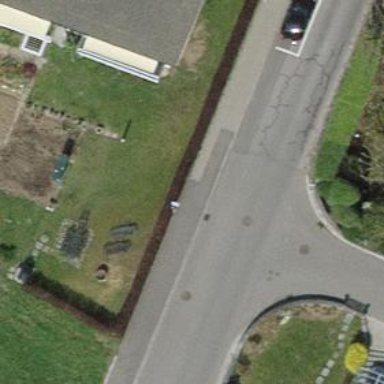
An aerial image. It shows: Residential road with asphalt surface. Sidewalk is present on the left side.